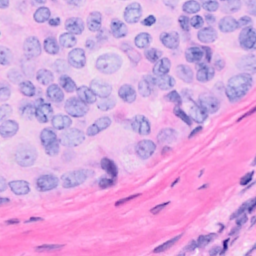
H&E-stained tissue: Breast